Question: I'm developing IPS 4. I have profile popup:

The profile cover loads very long, because cover dimensions and size are big. So I've decided to make a PHP API which resizes images to needed size and then displays the resized image.
Is this good idea to make cover upload faster?
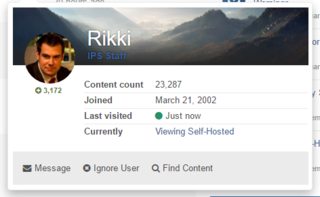
Answer: You need to populate a 436x85 box with user-provided pictures.
My own digital camera has a 18 MPx sensor that produces 4896x3672 pictures that use around 7 MB when compressed as JPEG. Imagine you display e.g. a dozen profiles per page. That's 84 MB worth of network transfer (more than a typical MP3-encoded music album) for a single page. JPEG compression roughly accomplishes a 1/10 ratio so you can assume 840 MB of RAM just to store the pictures. And they you have the overhead of having the browser resample pictures real time.
On the other size, a 436x85 JPEG can use 8 to 22 KB on average (depending on quality settings).
So if you use the raw pictures uploaded by users, of course it's not going to be fast.
Conclusion: always resize pictures yourself. And please do it only once, it's a heavy process even for your server.